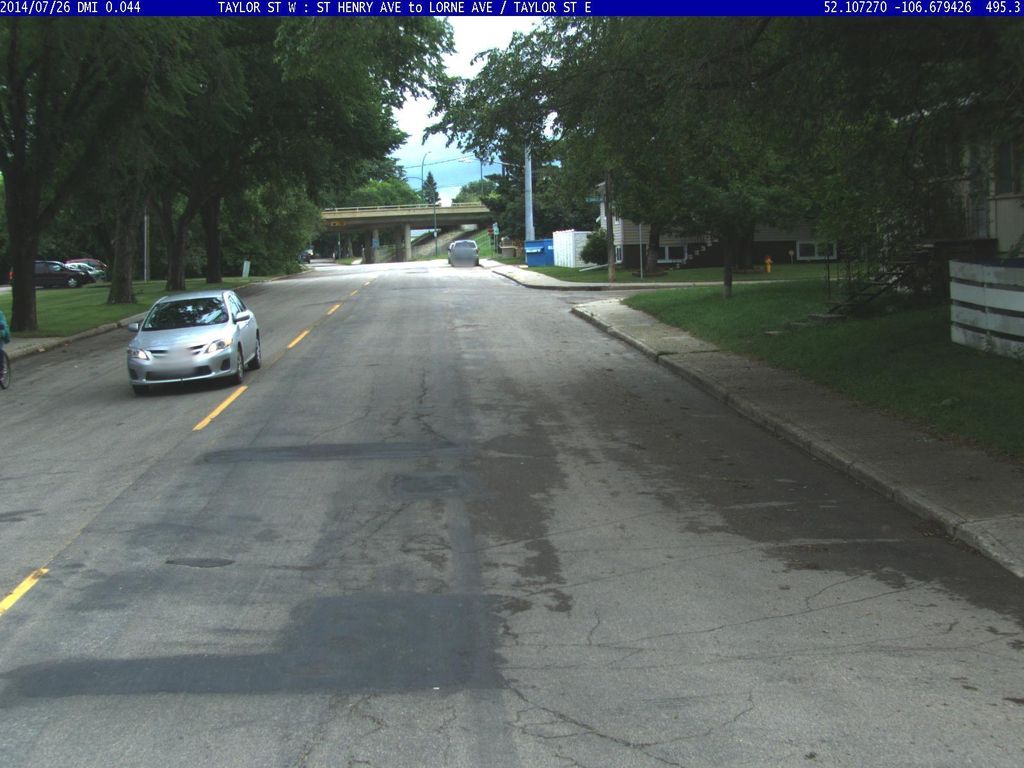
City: saskatoon